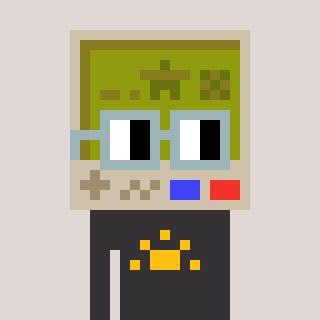
a pixel art character with square dark gray glasses, a gameboy-shaped head and a grayscale-colored body on a warm background